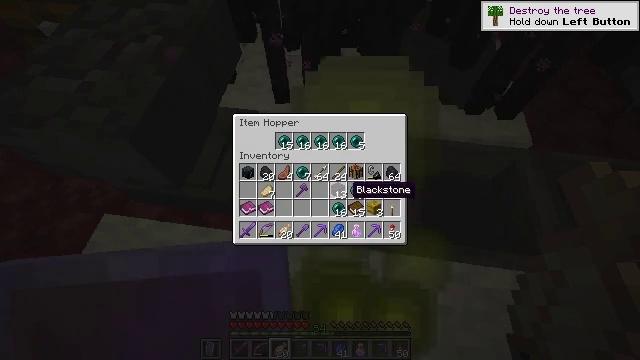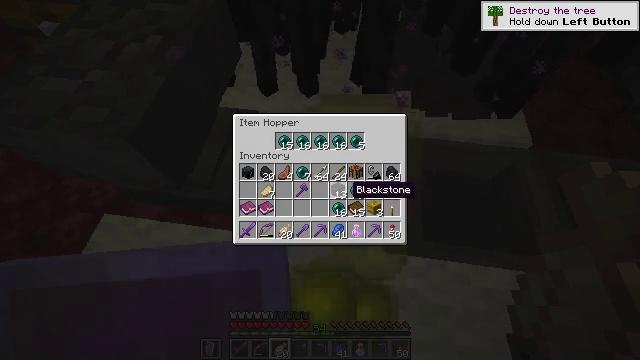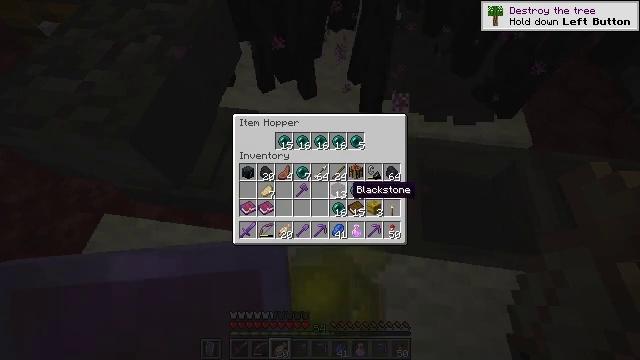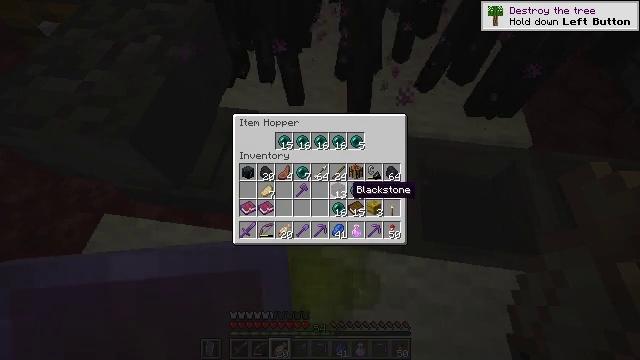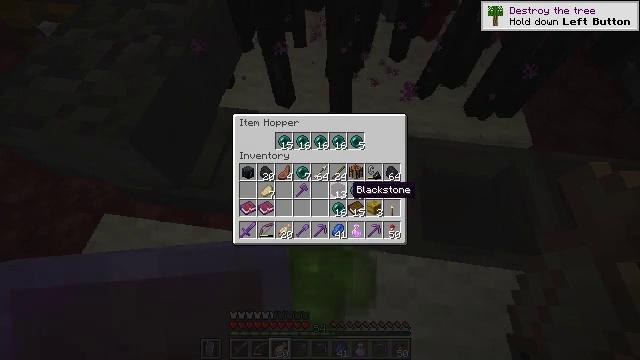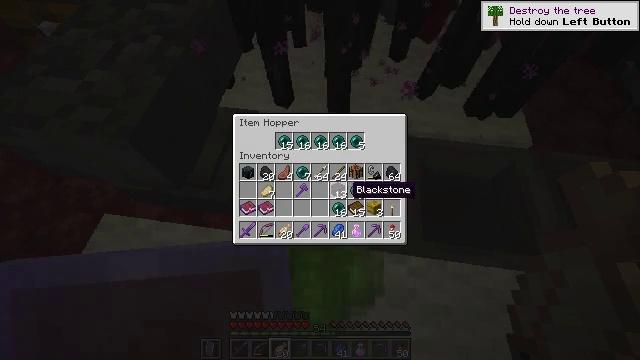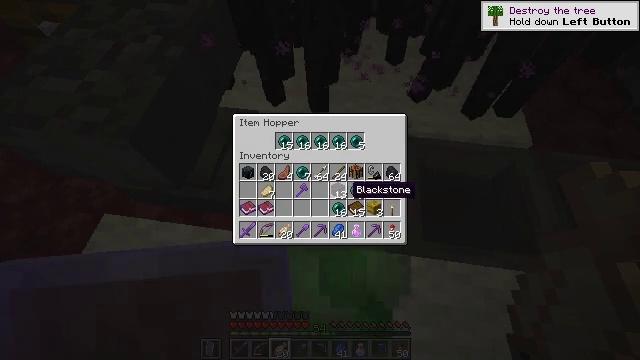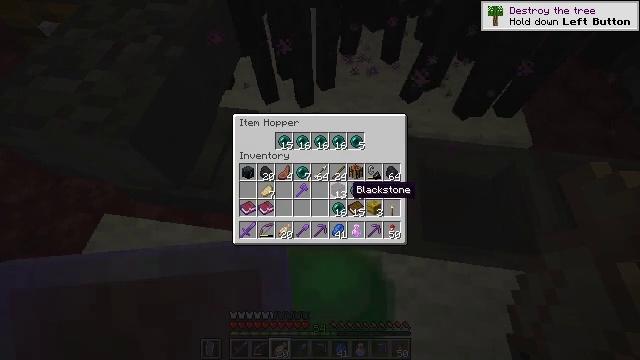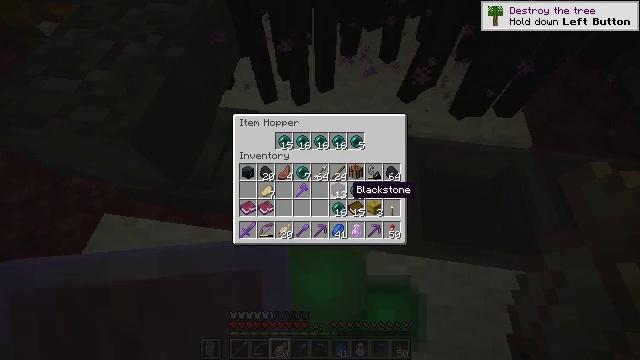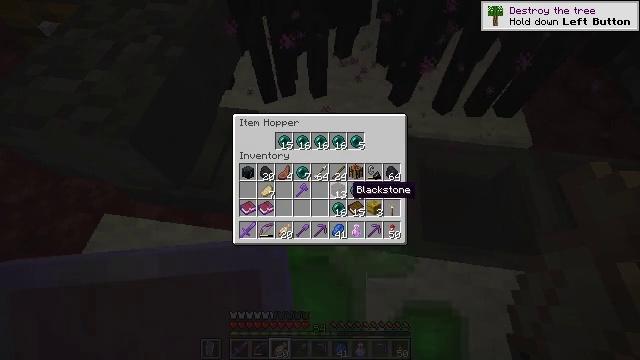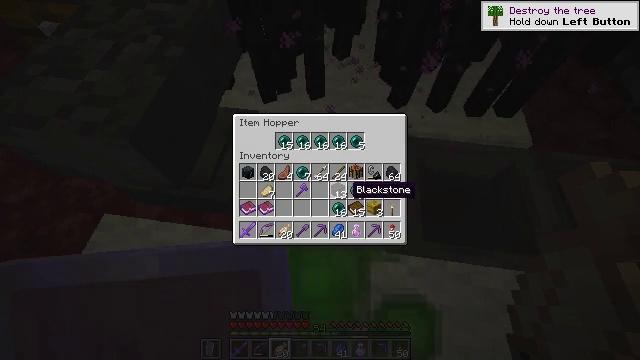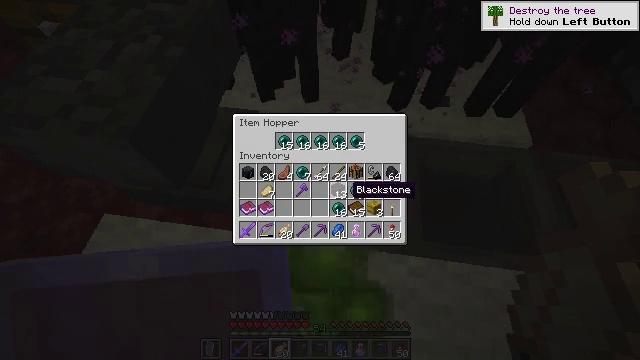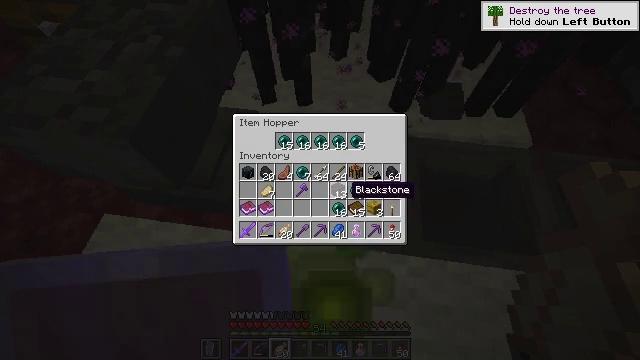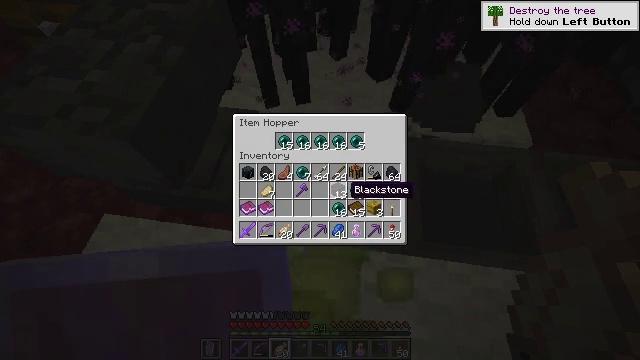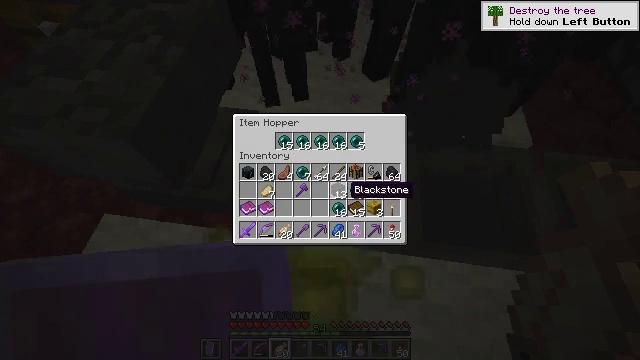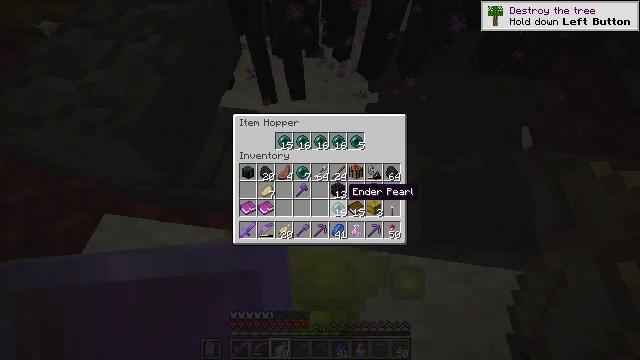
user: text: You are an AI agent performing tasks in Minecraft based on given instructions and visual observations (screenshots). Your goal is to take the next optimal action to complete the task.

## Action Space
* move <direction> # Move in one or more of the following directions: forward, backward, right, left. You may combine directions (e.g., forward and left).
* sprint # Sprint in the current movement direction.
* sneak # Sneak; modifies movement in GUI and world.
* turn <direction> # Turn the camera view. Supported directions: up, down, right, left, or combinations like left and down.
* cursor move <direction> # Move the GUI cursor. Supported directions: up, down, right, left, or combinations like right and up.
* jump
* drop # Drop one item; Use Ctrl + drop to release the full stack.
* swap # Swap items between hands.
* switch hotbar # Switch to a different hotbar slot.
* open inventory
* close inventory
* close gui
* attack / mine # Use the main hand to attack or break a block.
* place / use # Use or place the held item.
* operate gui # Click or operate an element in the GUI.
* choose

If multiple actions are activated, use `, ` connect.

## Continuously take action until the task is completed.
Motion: motion action
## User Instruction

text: Combat the enderman.
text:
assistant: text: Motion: no_op
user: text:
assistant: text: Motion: no_op
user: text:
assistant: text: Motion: no_op
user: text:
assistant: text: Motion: no_op
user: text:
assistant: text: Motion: no_op
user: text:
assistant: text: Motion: no_op
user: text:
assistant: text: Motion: no_op
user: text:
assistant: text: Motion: no_op
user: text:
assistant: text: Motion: no_op
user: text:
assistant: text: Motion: no_op
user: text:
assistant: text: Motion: no_op
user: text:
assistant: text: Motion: no_op
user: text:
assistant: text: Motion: no_op
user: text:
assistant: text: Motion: no_op
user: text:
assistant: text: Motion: no_op
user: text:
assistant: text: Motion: no_op
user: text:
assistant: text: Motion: no_op
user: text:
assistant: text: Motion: no_op
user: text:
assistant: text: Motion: no_op
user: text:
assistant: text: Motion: sneak
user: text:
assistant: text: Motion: sneak
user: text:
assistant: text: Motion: sneak, attack / mine
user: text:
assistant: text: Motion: sneak, attack / mine
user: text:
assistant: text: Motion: sneak, attack / mine
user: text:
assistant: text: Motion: sneak, attack / mine
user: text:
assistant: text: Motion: sneak
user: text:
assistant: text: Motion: sneak
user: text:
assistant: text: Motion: sneak
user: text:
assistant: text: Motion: no_op
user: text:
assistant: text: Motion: no_op